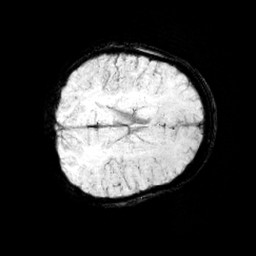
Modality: minIP
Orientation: axial
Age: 12
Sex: female
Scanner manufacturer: siemens
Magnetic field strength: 3 T
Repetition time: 0.027 s
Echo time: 0.02 s